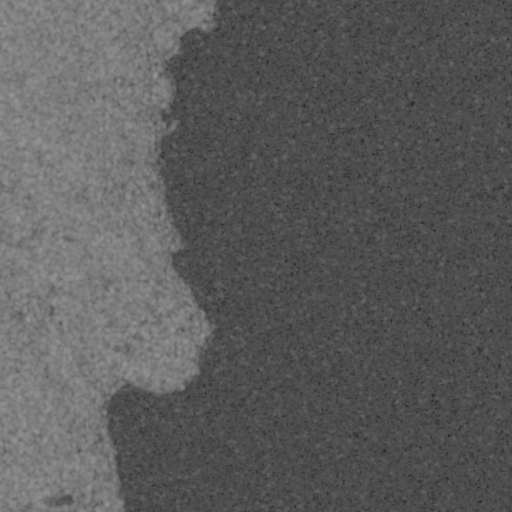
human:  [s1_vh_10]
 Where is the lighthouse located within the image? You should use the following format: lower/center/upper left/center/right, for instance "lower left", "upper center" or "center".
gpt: The lighthouse is located in the upper center of the image.
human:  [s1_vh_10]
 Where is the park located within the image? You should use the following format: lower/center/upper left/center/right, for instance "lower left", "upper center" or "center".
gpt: The park is located in the lower left of the image.
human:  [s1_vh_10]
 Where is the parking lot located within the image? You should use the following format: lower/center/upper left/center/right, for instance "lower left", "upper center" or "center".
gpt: The parking lot is located in the lower left of the image.
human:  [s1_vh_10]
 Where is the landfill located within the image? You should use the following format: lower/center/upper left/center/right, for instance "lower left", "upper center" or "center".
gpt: There is no landfill in the image.

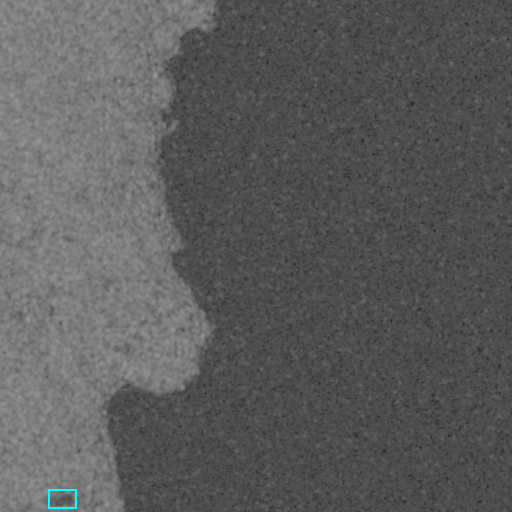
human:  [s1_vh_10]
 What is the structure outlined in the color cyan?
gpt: The structure outlined in cyan is a park.
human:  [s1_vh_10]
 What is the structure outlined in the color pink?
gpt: There is no pink outline.